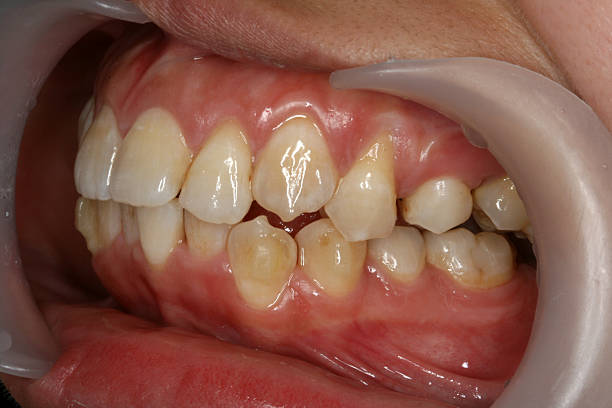
Condition: Calculus